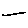
Label: line